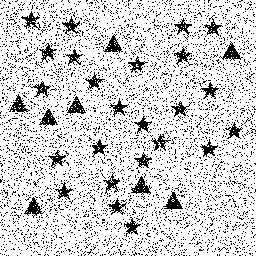
Squares: 0
Triangles: 8
Stars: 24
Total shapes: 32